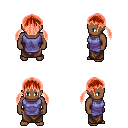
a pixel art fantasy rpg character, male body template, human, dark skin, chain tabard jacket, robe skirt, red twin-tailed hairstyle, four views (front, back, left, right), 2x2 character sprite sheet, small pixel art, hard edges, no anti-aliasing